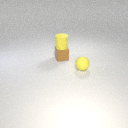
small brown rubber cube to the left of small yellow rubber sphere